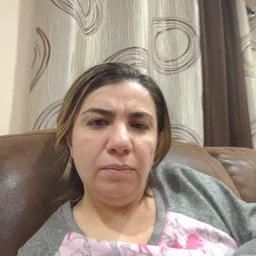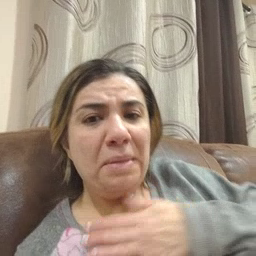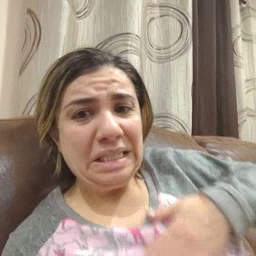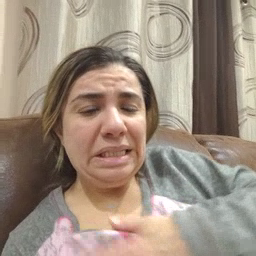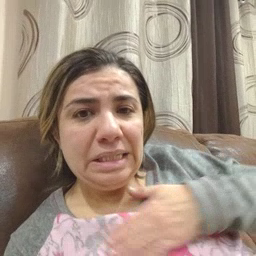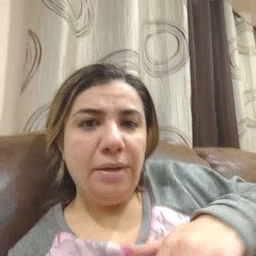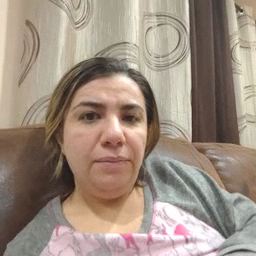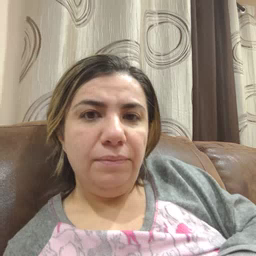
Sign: please